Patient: sex M, age 25
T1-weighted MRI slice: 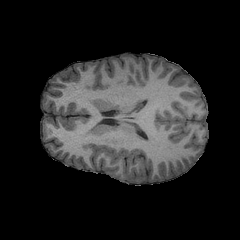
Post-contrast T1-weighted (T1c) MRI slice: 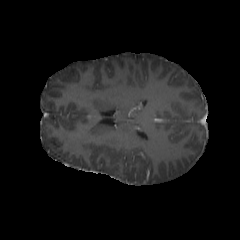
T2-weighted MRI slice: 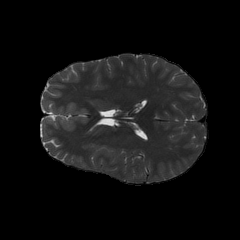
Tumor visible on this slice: no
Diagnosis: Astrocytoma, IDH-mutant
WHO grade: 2